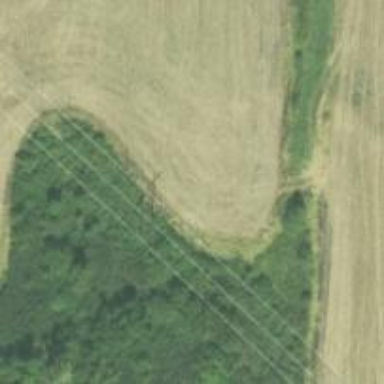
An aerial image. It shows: Power pole.